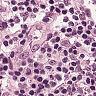
Metastatic tissue present: no